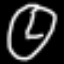
Label: clock